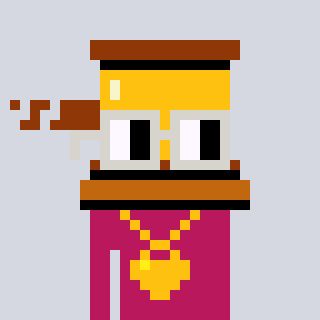
a pixel art character with square light gray glasses, a gavel-shaped head and a darkpink-colored body on a cool background